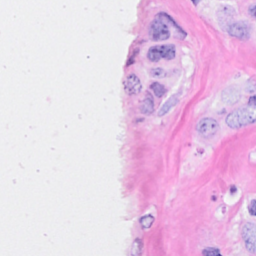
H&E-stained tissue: Breast